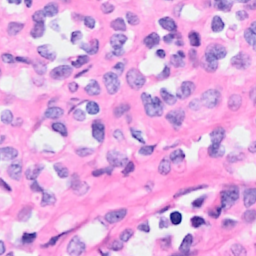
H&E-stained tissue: Breast